Aerial crown-view tile of a tropical tree (Barro Colorado Island, Panama), acquired 20250414:
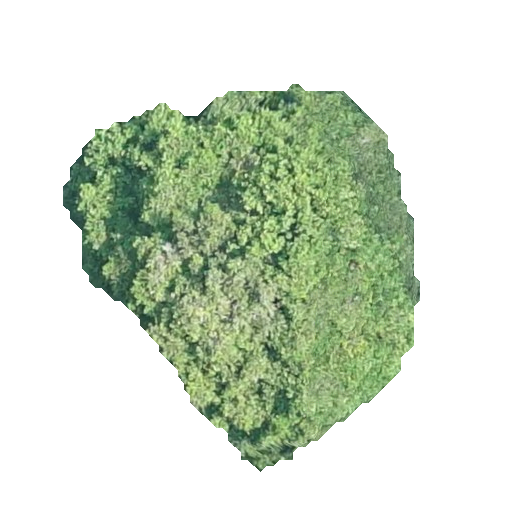
Species: Prioria copaifera
GBIF accepted scientific name: Prioria copaifera
Crown area: 137.291 m²